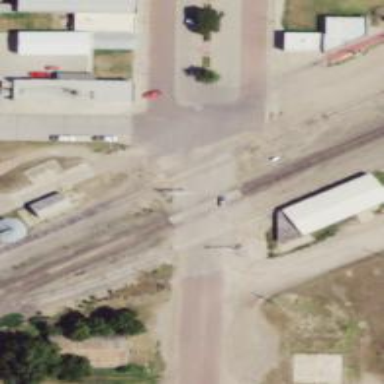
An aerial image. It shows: Level crossing along the railway.